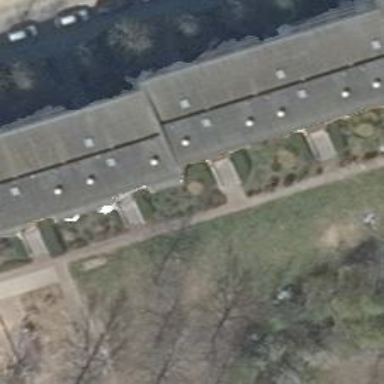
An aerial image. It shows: Flat-roofed residential building.